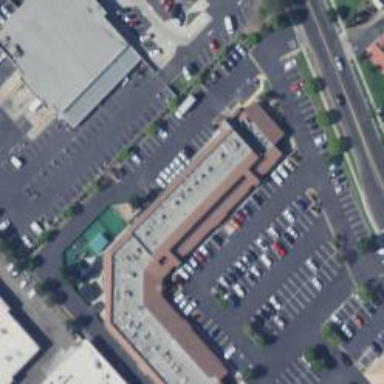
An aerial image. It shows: Convenience shop.